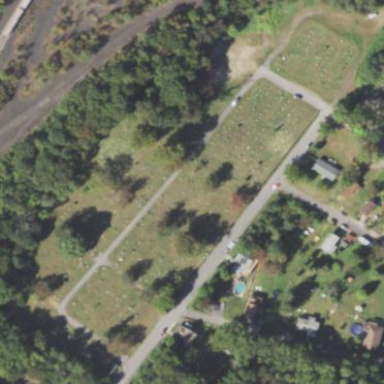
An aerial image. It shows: Cemetery.